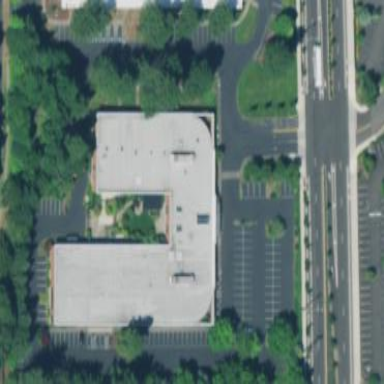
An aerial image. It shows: Commercial building.